Field crop: maize
Growth stage: 2
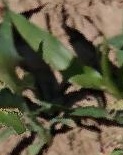
Species: maize